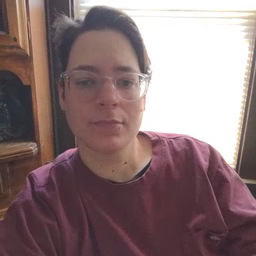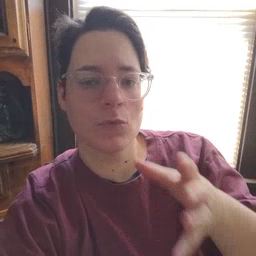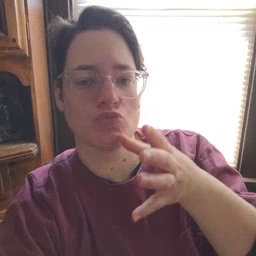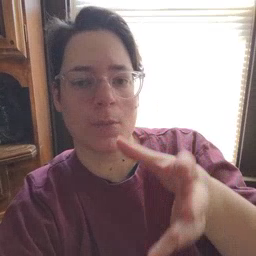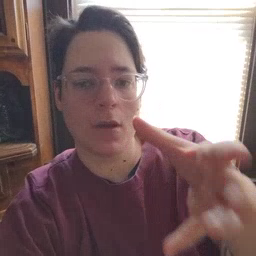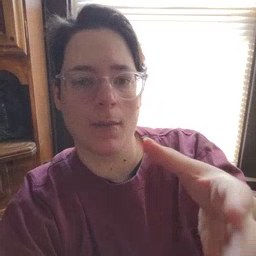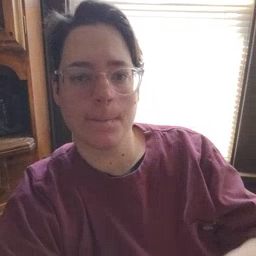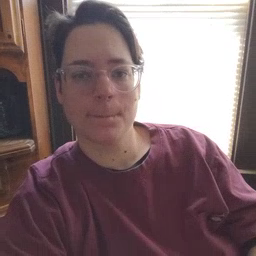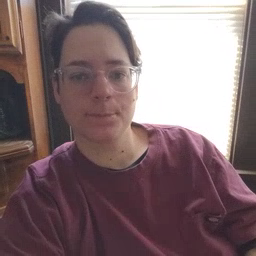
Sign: grandma